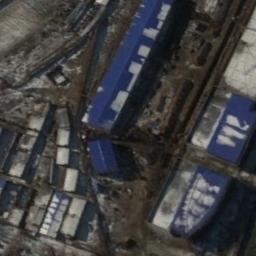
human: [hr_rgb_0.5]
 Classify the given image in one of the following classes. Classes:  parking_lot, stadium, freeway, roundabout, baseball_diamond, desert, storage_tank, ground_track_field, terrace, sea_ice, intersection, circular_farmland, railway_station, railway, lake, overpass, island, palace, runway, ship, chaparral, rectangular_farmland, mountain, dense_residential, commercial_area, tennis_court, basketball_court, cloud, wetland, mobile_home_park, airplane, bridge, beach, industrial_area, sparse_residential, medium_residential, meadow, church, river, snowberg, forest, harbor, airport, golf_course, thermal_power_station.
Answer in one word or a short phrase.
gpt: industrial_area